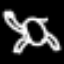
Label: frog